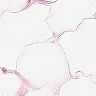
Metastatic tissue present: no